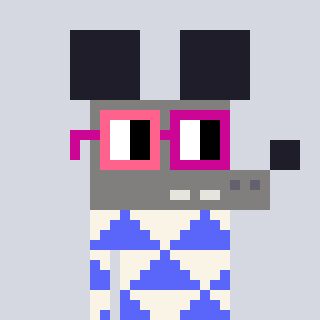
a pixel art character with square pink and red glasses, a mouse-shaped head and a purple-colored body on a cool background